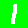
Digit: 1